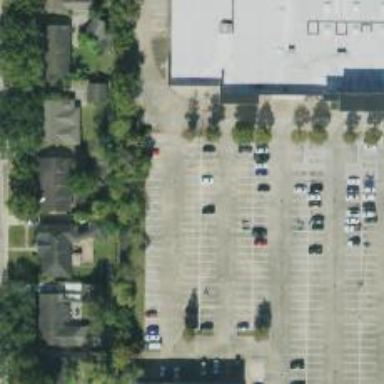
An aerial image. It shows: Parking space is available.